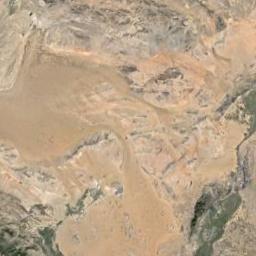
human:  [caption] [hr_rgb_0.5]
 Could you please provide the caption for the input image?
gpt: The  light yellow desert covers the brown bare land .

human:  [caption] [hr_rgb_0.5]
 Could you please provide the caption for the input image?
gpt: There are some bare rocks in this desert .

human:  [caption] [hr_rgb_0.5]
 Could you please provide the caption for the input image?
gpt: The yellow desert is next to the bare land .

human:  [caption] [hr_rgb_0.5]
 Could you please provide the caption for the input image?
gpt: The desert has yellow sand and some vegetation and the desert terrain is rugged .

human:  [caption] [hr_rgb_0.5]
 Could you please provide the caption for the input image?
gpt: A desert covered by yellow bed rock and some green lands .